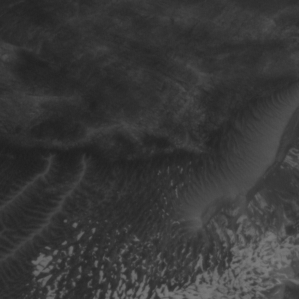
Label: non_frost